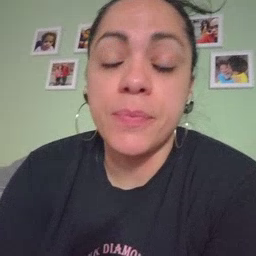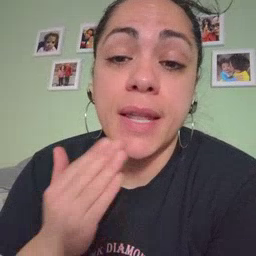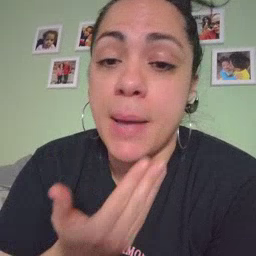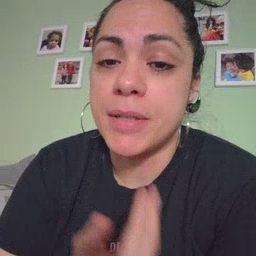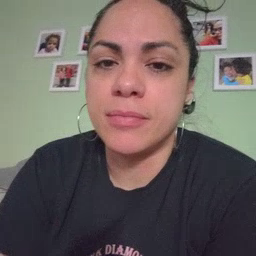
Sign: napkin